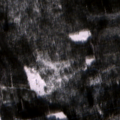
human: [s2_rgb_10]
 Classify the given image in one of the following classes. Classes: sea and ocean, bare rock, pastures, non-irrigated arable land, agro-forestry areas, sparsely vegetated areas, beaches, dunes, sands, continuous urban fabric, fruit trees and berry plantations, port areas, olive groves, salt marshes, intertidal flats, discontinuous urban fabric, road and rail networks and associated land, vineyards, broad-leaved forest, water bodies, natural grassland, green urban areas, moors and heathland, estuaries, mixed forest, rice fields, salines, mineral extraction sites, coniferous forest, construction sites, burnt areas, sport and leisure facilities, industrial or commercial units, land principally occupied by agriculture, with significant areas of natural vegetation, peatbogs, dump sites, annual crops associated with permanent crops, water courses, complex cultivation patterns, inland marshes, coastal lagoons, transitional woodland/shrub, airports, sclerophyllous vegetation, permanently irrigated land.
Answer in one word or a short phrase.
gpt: coniferous forest, transitional woodland/shrub